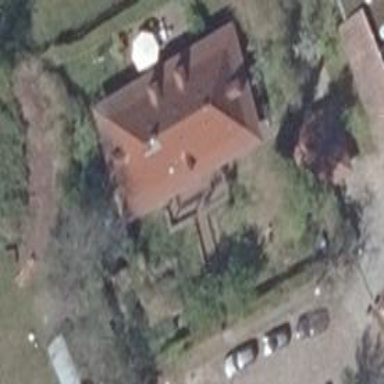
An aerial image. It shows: Detached building with hipped roof made of red roof tiles.